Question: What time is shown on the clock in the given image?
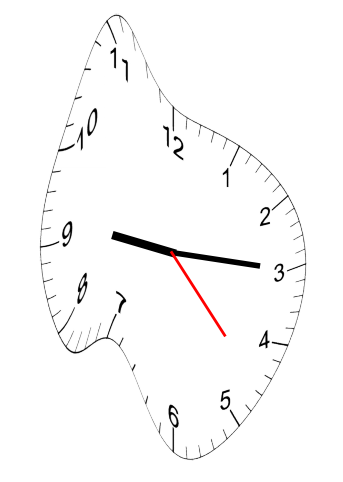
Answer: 09:15:23